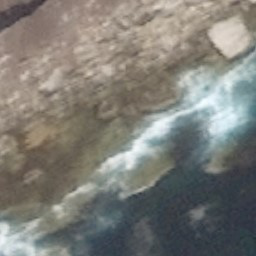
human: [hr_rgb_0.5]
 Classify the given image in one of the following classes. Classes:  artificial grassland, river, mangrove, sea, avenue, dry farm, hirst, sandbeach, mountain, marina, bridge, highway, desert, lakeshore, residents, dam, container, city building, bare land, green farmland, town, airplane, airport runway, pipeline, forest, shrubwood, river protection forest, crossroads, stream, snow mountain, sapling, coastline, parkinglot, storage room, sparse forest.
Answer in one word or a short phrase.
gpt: coastline